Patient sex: M
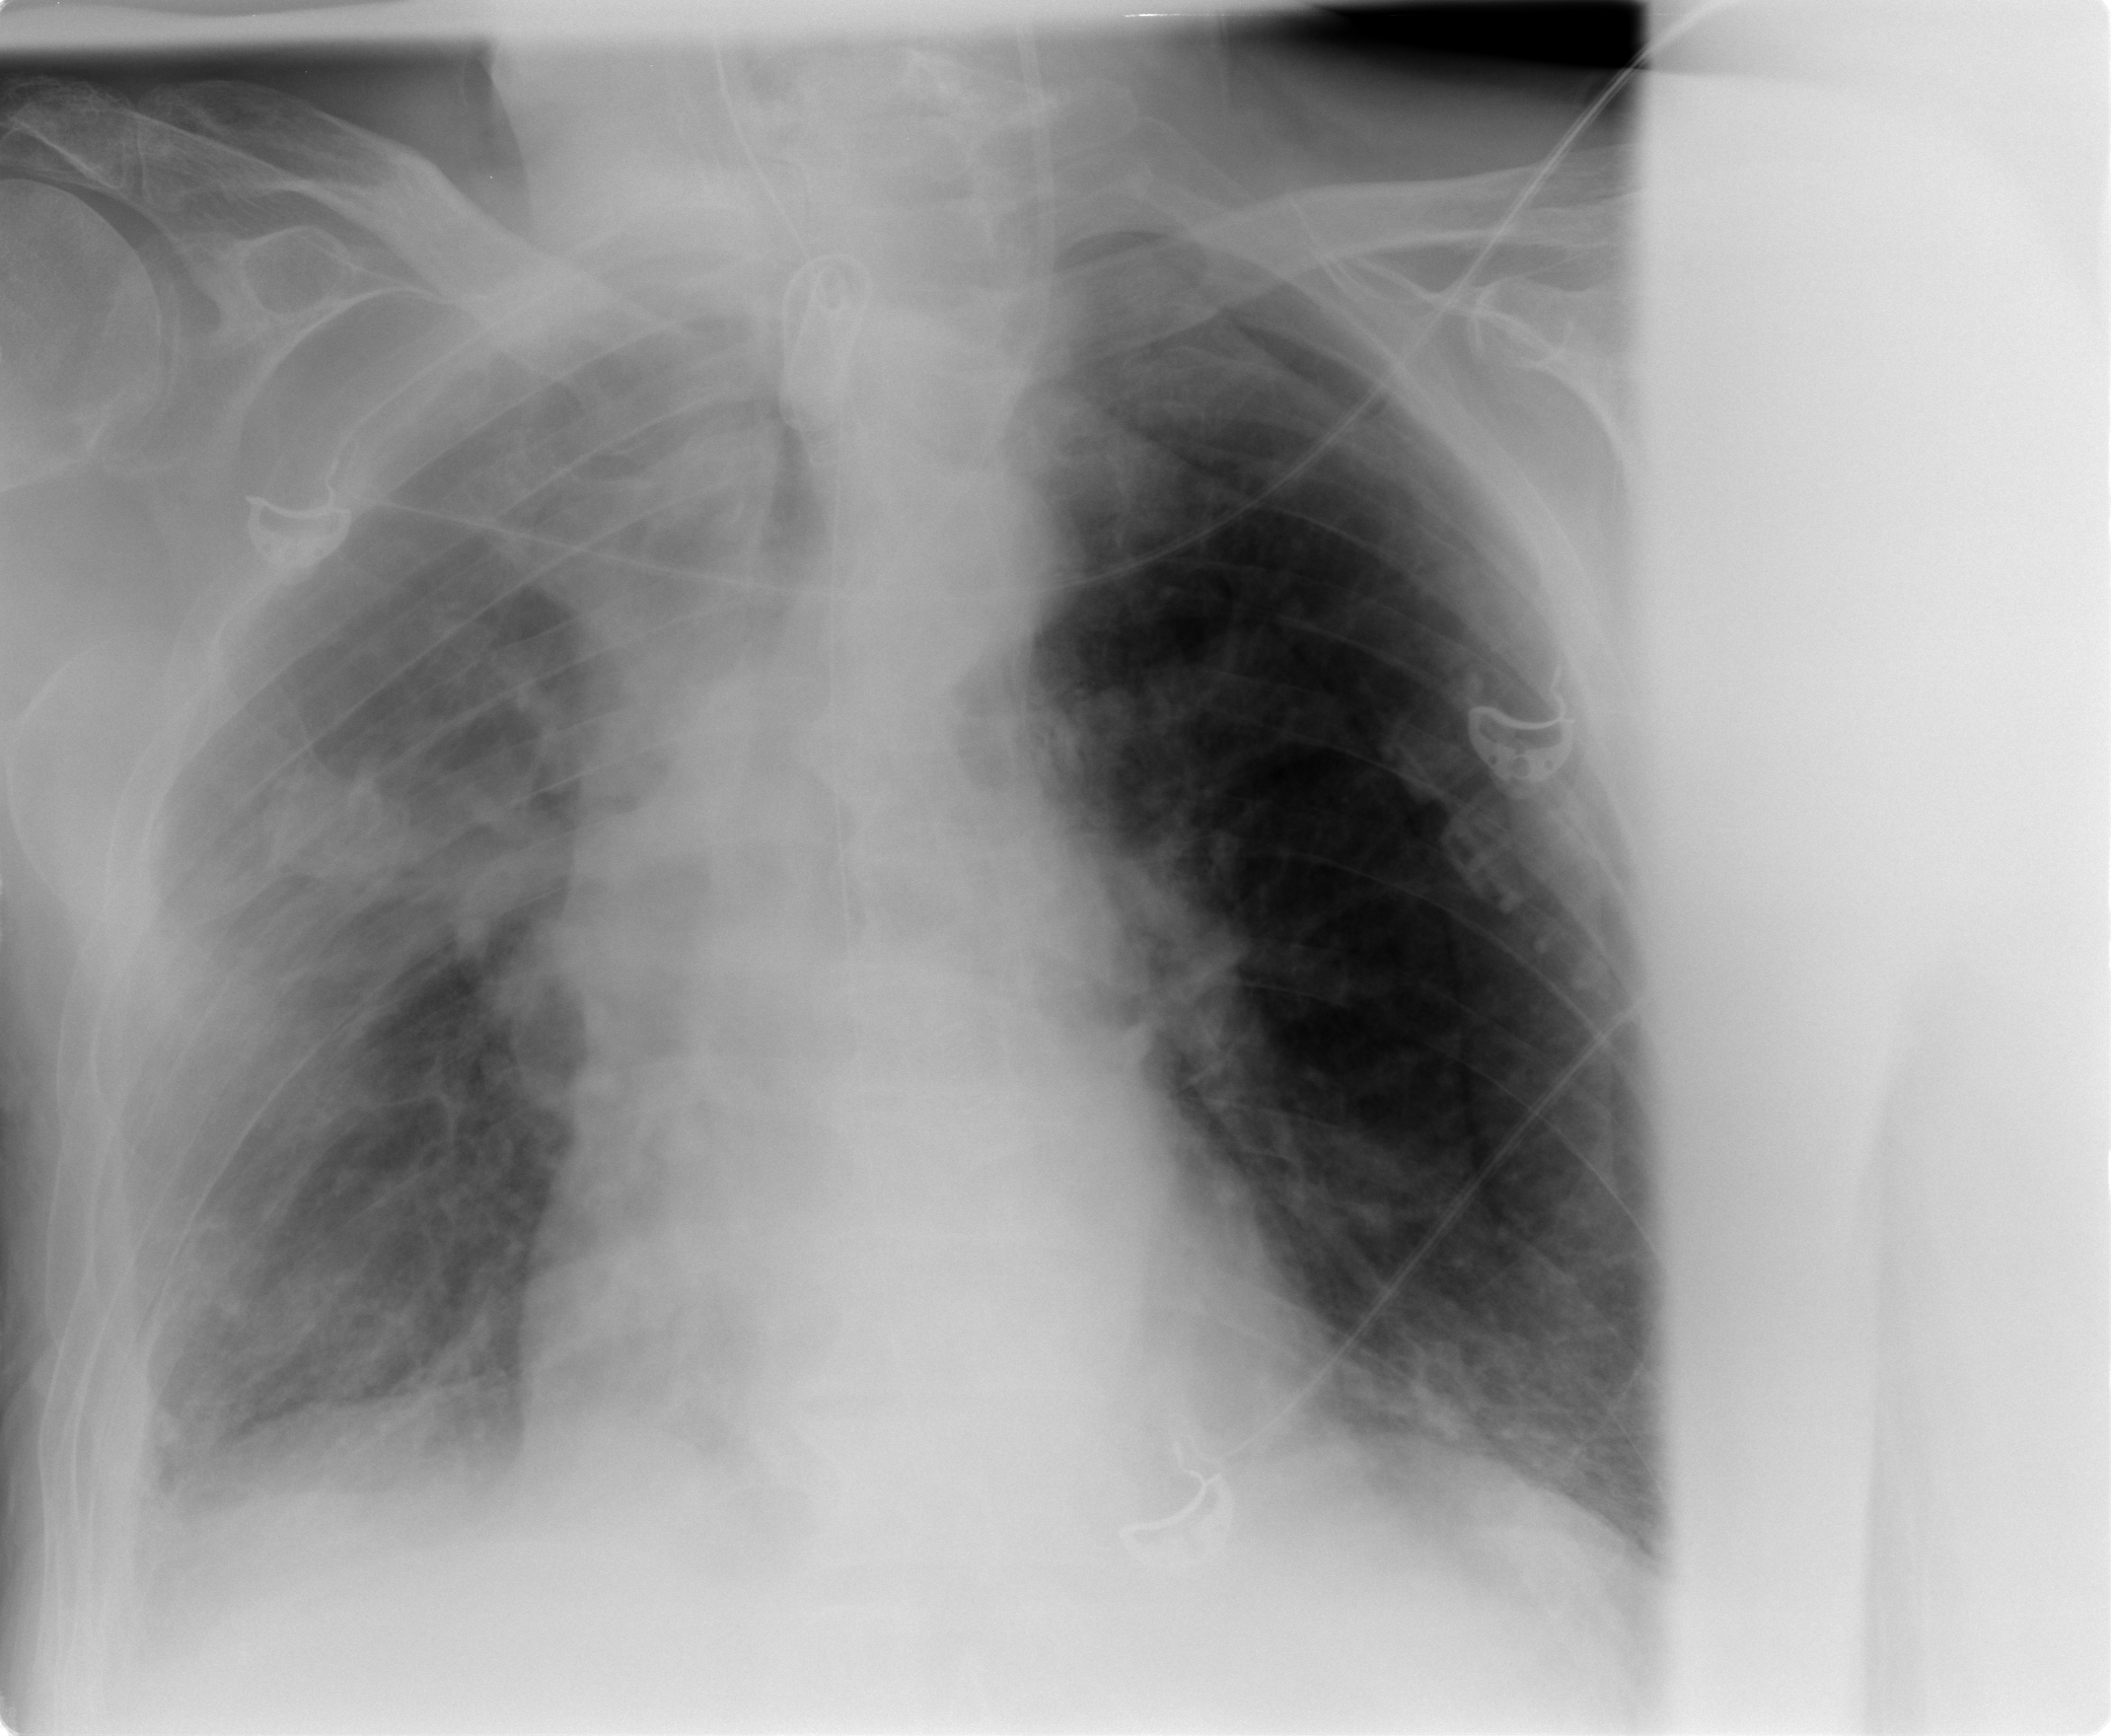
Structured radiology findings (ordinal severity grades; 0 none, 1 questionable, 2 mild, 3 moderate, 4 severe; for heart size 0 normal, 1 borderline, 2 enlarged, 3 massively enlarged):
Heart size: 0
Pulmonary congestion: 0
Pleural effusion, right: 3
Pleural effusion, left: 0
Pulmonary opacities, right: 3
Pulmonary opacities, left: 0
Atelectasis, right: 3
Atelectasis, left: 0